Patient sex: M
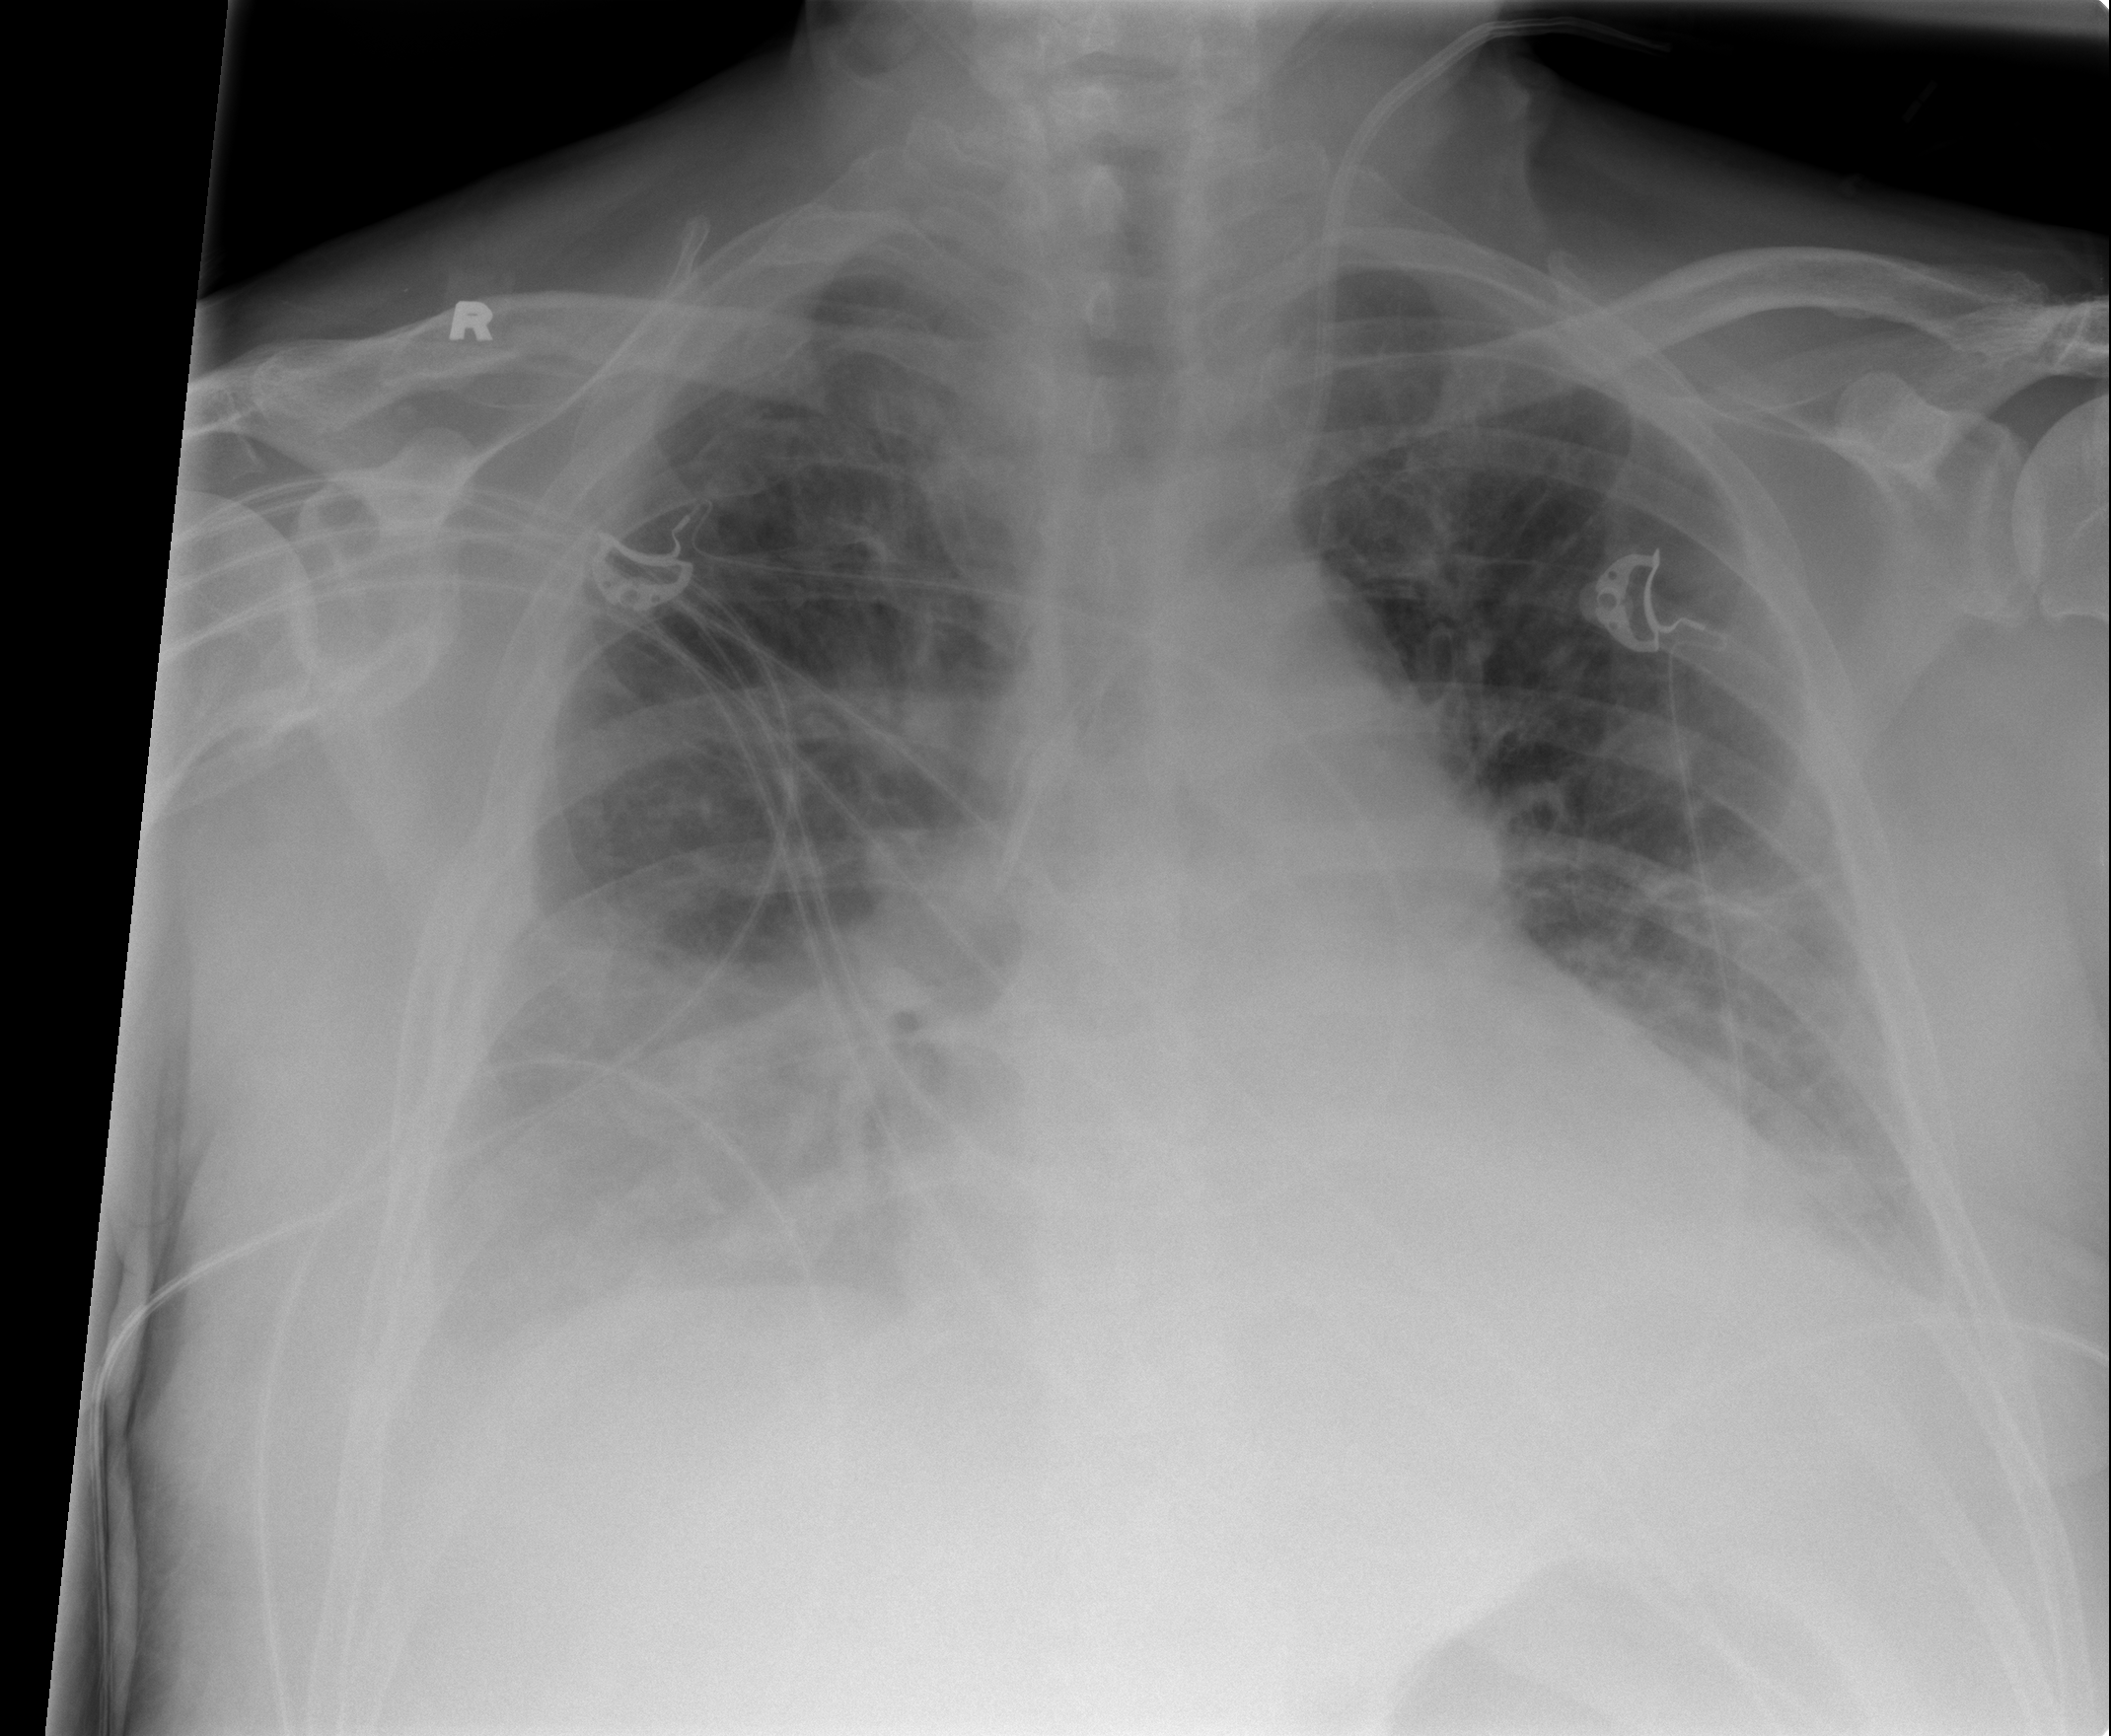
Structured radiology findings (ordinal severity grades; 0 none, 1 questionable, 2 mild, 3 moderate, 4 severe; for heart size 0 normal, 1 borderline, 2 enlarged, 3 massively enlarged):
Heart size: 2
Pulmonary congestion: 2
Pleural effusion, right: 3
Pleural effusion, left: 2
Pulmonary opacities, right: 3
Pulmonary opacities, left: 2
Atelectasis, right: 2
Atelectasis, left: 2